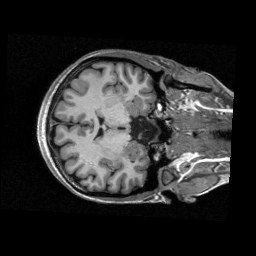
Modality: T1w
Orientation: axial